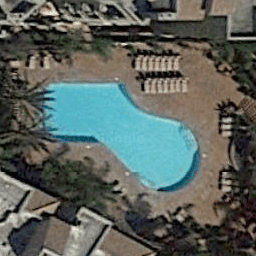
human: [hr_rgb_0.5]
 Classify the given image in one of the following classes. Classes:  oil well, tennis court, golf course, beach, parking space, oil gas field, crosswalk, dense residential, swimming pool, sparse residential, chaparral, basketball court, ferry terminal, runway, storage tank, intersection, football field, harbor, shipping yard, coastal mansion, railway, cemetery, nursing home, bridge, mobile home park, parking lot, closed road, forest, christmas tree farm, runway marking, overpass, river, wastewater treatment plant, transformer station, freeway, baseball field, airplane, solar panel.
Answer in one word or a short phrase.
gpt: swimming pool